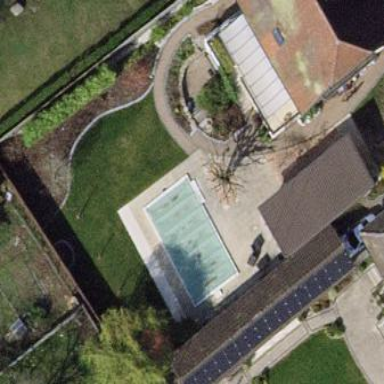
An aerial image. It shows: Outdoor swimming pool on leisure land.